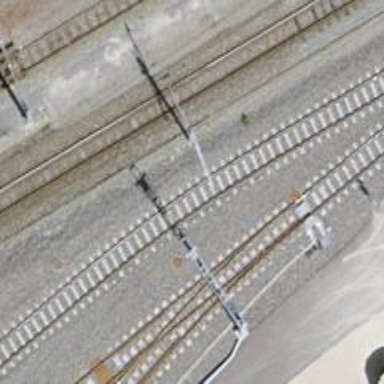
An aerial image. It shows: Narrow-gauge railway yard with electrified contact line.